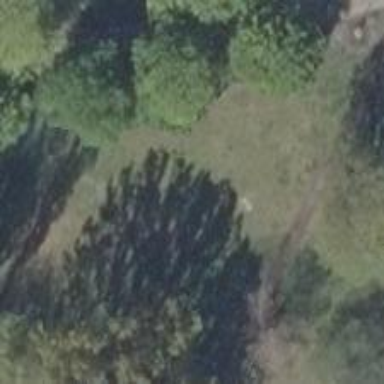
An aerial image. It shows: Disc golf course on leisure land.